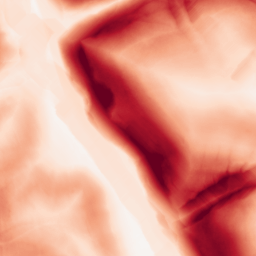
Category: morphological
Decomposition family: morphological_gradient
Decomposition parameters: size: 15
shape: diamond
Upsampling method: linear_exact
Upsampling parameters: scale: 4
Upsampling scale: 4